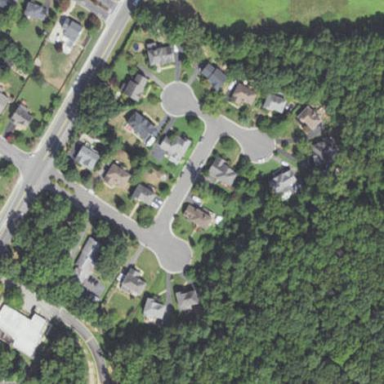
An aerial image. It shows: Residential area within neighborhood.